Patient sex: M
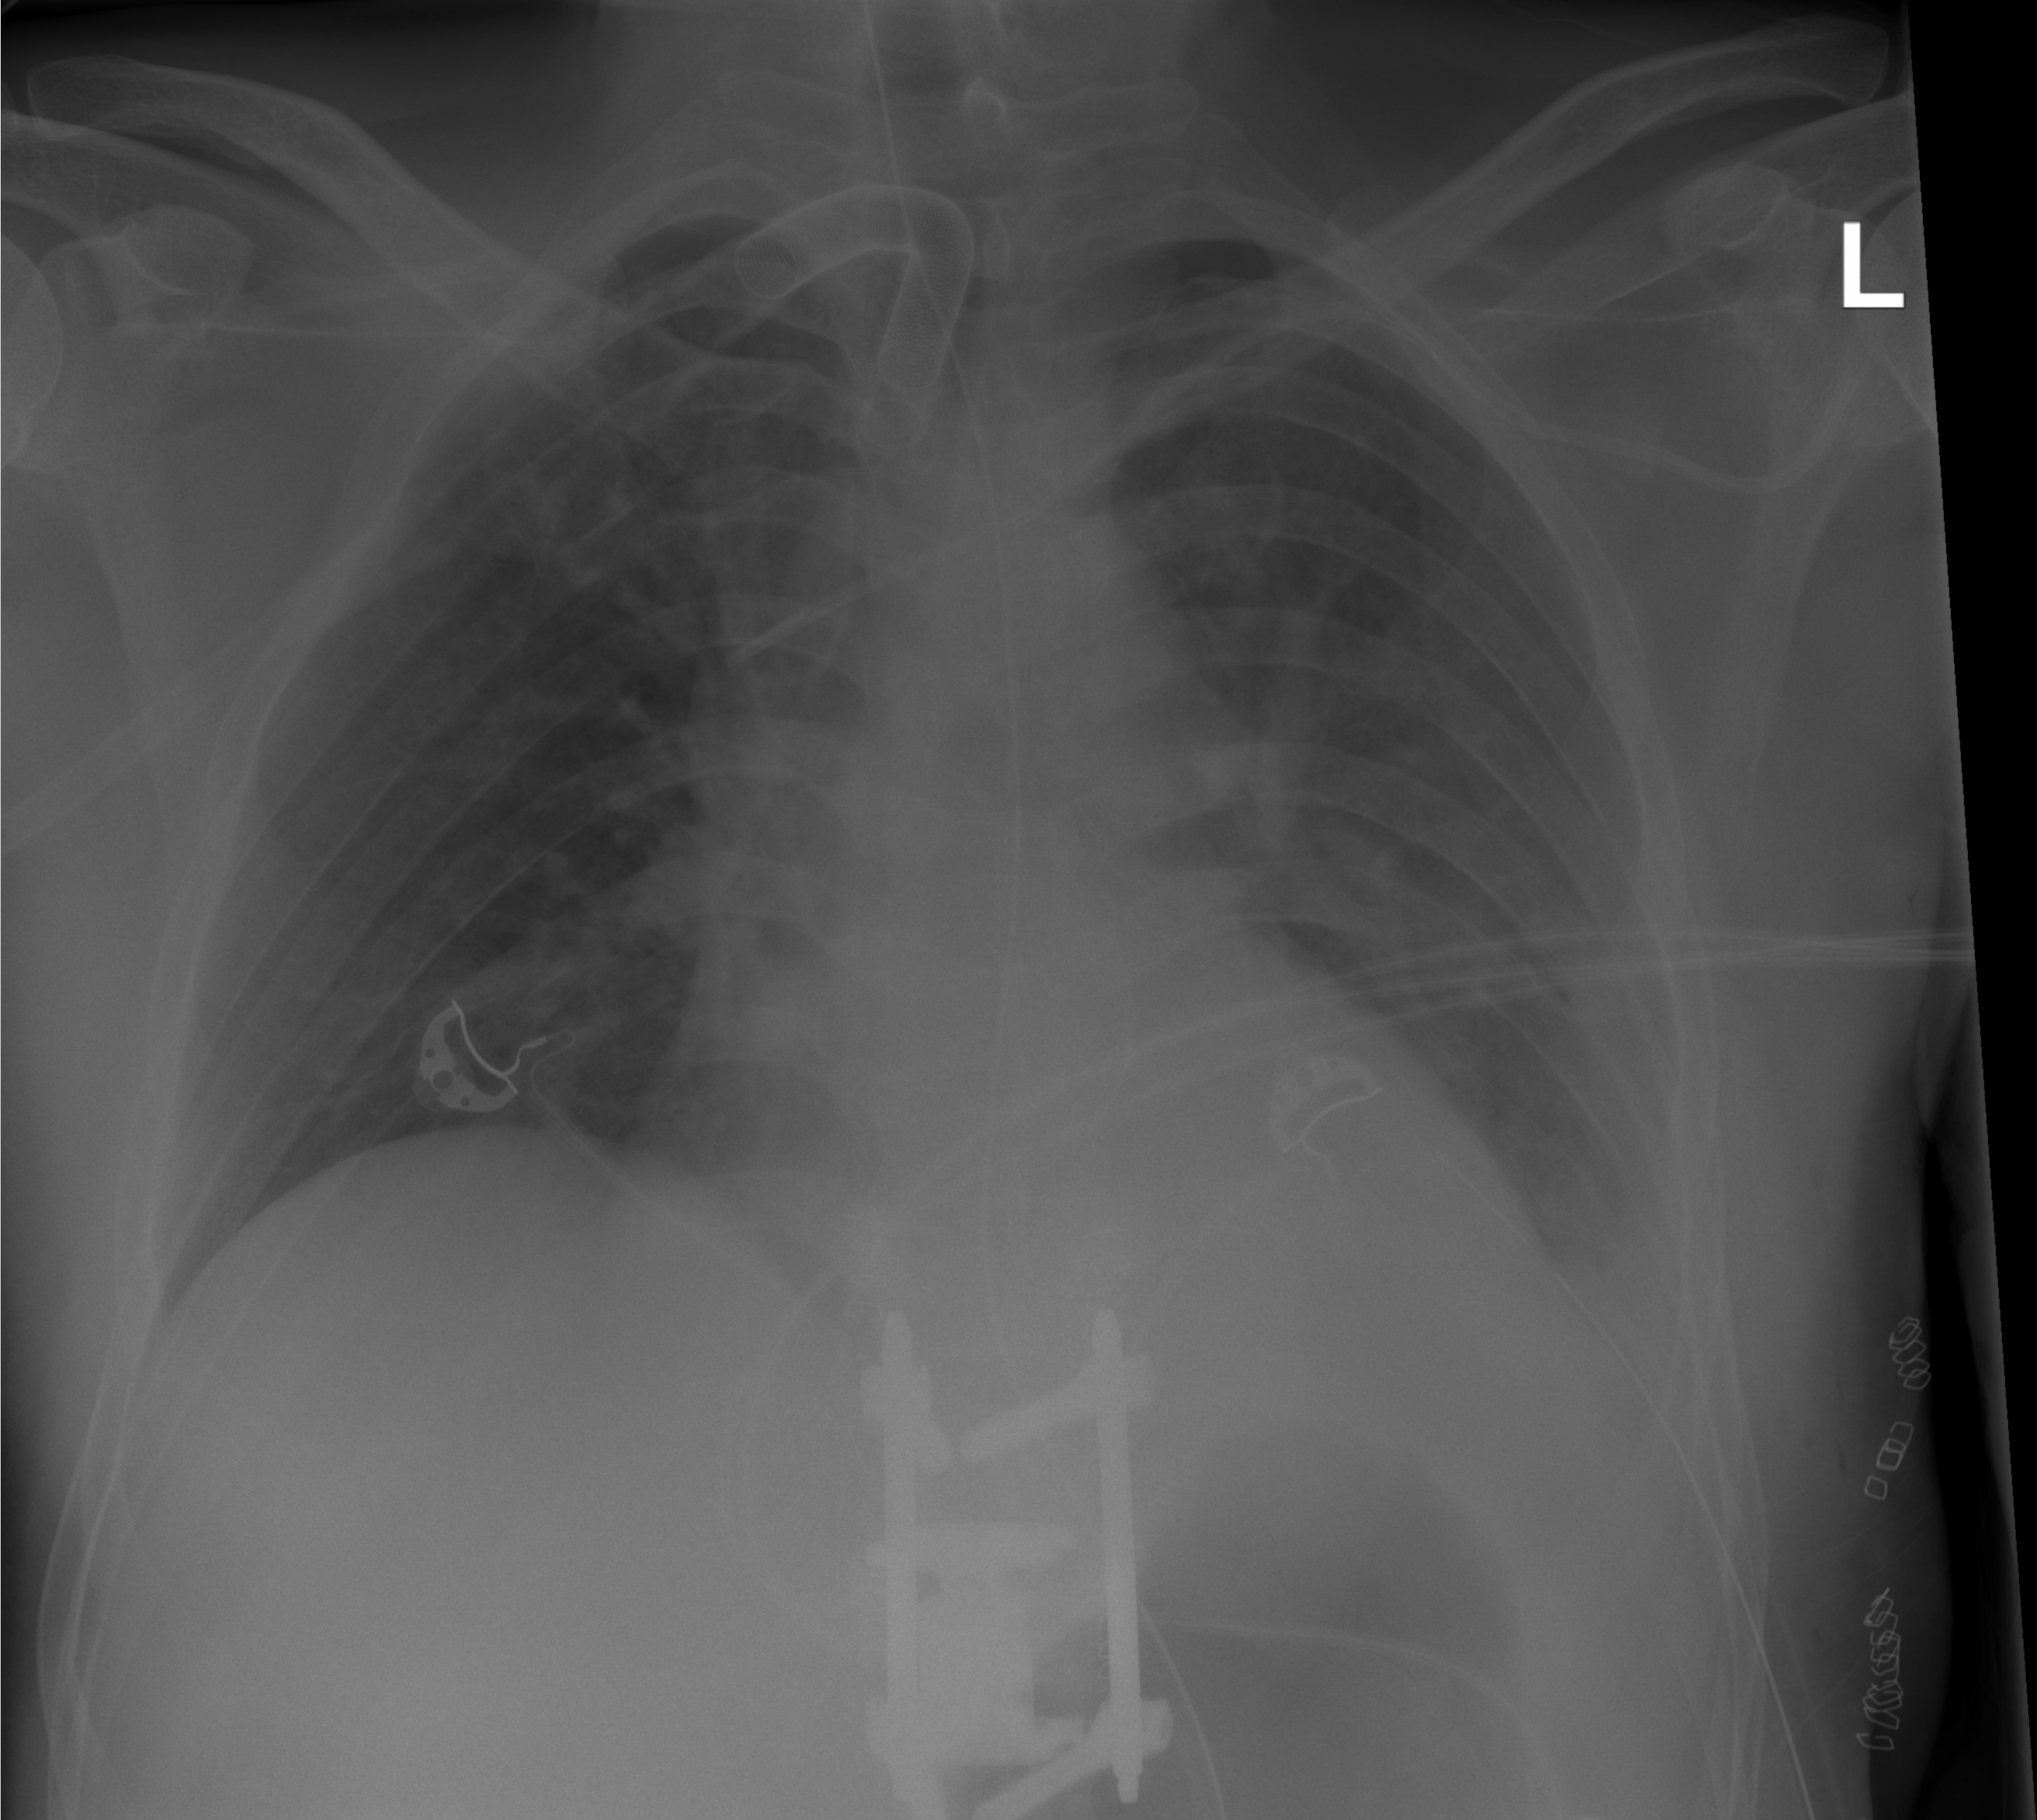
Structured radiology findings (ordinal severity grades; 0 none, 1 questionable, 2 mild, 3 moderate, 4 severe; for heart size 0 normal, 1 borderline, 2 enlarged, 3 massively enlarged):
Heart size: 2
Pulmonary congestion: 2
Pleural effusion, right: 0
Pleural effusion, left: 2
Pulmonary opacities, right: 0
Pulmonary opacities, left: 0
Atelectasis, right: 0
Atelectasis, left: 2